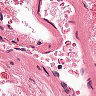
Metastatic tissue present: no